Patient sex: M
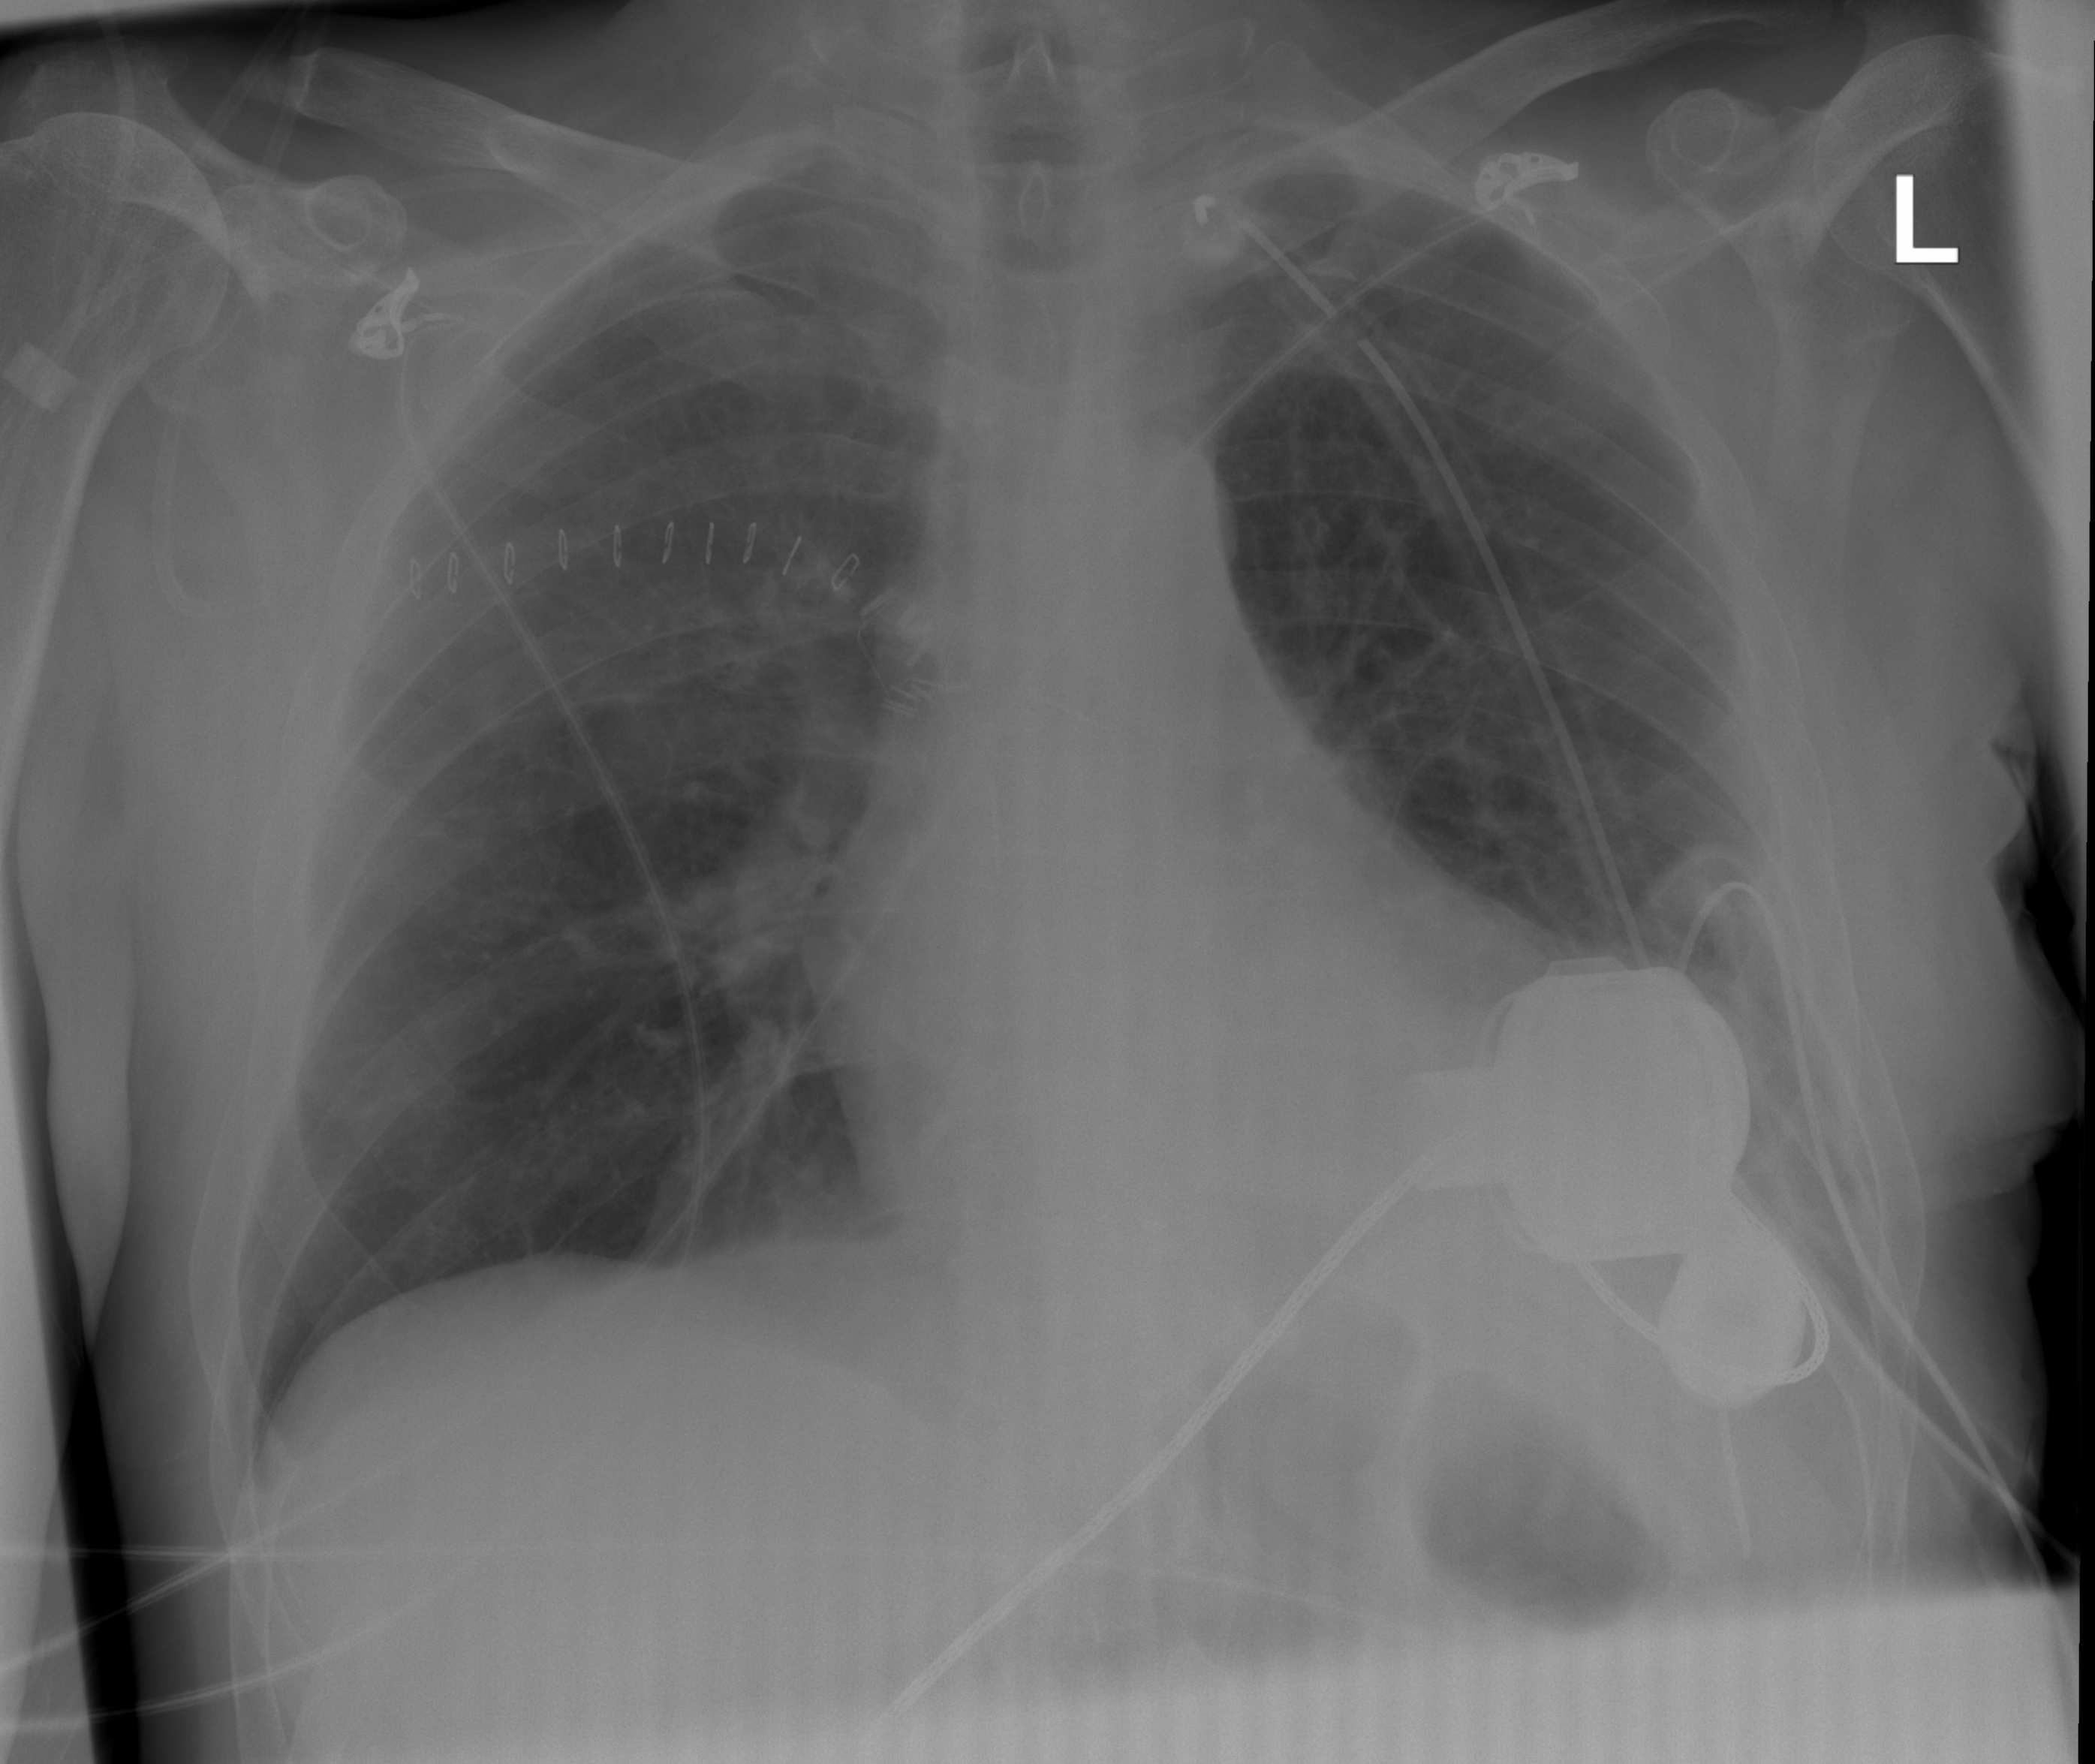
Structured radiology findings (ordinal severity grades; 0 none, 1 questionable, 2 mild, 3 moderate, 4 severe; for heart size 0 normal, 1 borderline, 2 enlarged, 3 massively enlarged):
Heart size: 2
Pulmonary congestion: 0
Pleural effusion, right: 0
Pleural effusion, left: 0
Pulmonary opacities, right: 0
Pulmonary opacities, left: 0
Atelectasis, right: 0
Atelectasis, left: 2